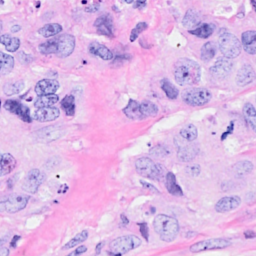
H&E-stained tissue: Breast